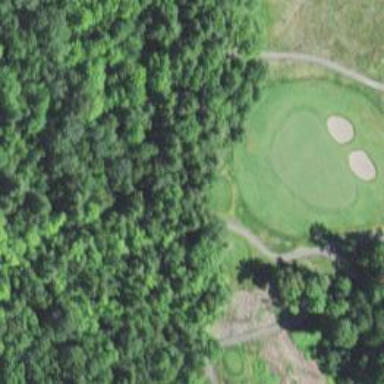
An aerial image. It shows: Asphalt path designated as golf cartpath.